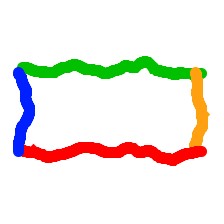
Shape: rectangle